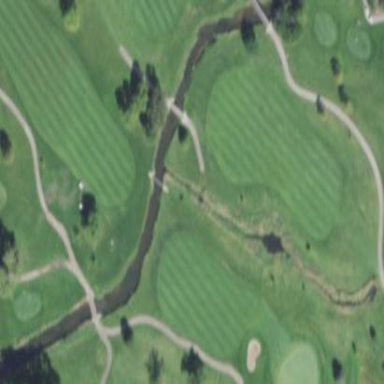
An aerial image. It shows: Well-maintained grassy golf fairway for the sport of golf.